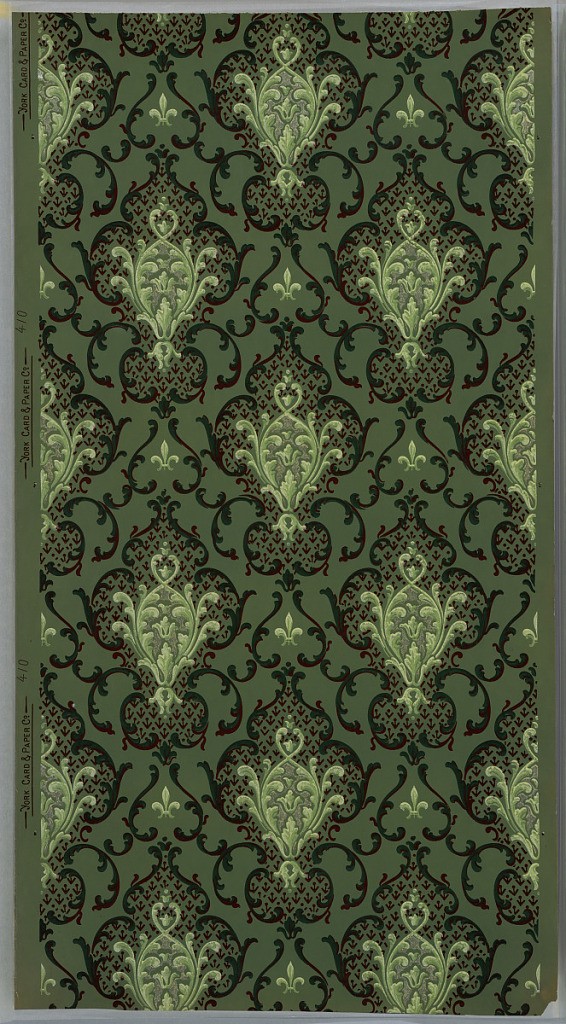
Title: Sidewall
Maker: York Card & Paper Co., 1891
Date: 1905–1915
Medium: Machine-printed paper
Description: On green ground, treillage composed of C-scrolls in green and burgundy, with anthemion motifs made up of scrolls in white with background in burgundy anchors.